Chest X-ray:
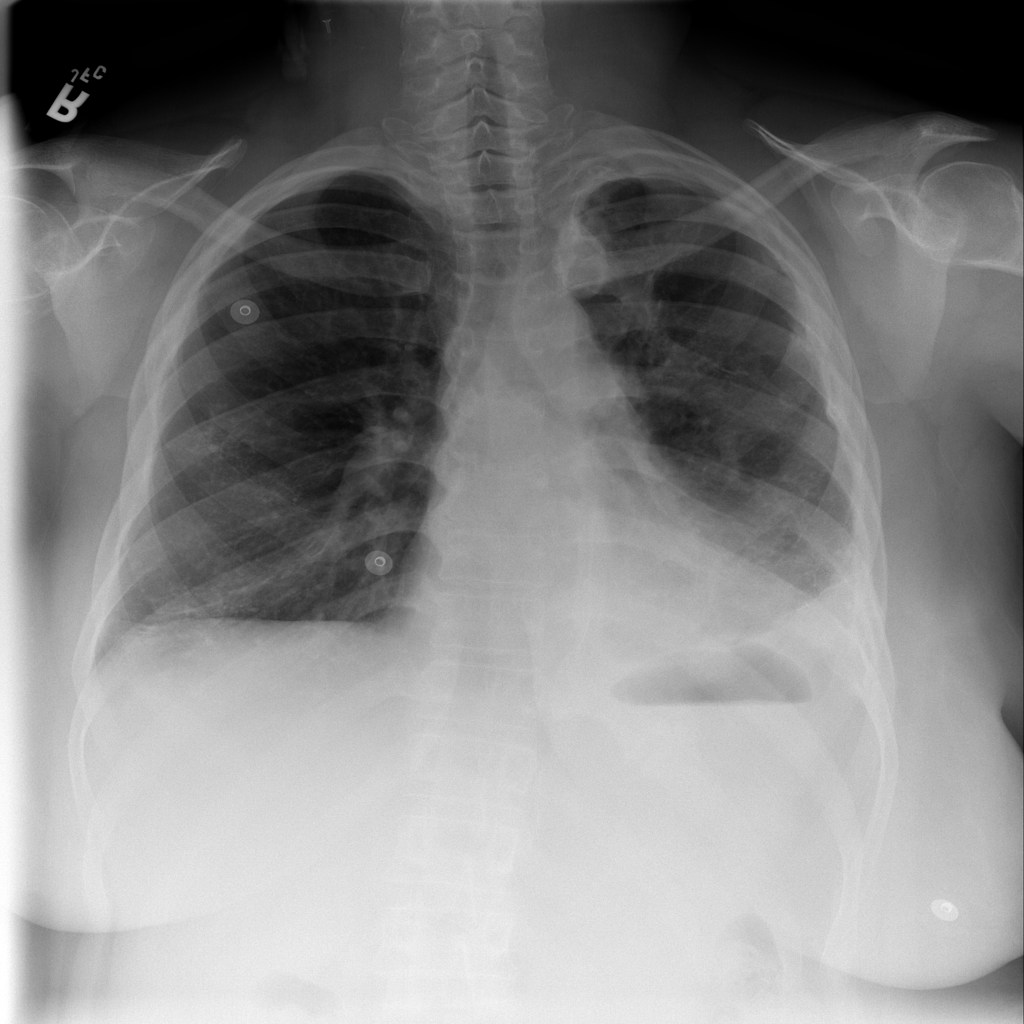
Findings: Fracture, Pleural Thickening
No abnormal finding: no